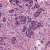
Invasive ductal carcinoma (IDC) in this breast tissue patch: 1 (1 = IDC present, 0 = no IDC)